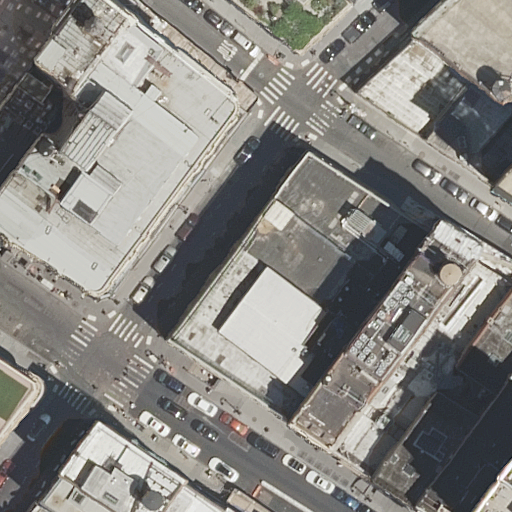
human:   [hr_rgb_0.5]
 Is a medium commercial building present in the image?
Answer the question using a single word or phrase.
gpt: no

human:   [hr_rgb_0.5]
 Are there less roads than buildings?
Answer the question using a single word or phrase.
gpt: yes

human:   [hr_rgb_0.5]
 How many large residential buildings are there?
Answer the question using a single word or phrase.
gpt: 4

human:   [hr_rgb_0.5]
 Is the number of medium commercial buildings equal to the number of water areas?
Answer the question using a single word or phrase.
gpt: yes

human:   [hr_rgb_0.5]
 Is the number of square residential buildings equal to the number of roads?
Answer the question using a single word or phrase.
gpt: no

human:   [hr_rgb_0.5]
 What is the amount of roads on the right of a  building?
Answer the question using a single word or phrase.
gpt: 10

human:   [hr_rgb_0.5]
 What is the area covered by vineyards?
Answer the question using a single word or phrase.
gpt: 0m2

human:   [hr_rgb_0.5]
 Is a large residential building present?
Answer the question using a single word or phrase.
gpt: yes

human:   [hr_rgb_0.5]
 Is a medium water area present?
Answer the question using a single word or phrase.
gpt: no

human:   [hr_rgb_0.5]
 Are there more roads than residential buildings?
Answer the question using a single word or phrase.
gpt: no

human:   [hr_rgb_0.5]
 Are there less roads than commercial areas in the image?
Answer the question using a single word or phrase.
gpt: no

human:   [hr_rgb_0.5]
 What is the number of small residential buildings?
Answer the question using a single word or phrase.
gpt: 8

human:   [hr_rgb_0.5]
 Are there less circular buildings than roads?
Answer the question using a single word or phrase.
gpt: yes

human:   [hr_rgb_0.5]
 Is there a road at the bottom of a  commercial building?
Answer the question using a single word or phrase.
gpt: no

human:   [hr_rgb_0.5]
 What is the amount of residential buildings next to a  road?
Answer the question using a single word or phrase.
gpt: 21

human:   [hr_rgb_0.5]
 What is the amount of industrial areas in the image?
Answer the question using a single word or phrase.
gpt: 0

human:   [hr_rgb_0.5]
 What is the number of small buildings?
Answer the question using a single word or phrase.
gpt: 8

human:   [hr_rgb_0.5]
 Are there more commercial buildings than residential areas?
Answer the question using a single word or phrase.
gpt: no

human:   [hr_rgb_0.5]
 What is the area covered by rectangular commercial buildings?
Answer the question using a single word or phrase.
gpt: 0m2

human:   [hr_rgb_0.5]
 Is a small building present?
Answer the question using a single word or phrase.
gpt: yes

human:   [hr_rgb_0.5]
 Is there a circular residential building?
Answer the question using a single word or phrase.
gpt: no

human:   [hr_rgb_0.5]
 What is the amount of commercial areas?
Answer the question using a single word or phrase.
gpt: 0

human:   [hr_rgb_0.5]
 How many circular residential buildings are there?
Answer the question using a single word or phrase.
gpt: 0

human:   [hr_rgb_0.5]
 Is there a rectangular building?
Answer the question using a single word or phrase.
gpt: yes

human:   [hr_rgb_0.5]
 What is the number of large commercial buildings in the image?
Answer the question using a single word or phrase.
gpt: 0

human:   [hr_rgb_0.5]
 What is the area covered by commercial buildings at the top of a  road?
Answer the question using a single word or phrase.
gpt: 0m2

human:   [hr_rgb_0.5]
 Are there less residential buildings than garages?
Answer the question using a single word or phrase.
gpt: no

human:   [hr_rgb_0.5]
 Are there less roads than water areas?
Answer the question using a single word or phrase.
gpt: no

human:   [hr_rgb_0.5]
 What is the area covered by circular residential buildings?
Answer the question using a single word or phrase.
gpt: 0m2

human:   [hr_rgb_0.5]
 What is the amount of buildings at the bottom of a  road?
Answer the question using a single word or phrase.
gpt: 14

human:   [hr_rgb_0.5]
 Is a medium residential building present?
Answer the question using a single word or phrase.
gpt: yes

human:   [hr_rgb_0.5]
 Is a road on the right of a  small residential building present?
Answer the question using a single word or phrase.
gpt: yes

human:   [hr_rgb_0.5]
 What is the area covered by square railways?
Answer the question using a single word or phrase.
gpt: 0m2

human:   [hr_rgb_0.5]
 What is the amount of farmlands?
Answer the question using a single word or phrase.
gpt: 0

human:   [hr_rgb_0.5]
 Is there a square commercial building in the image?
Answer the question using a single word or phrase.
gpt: no

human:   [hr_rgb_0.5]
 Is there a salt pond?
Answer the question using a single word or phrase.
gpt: no